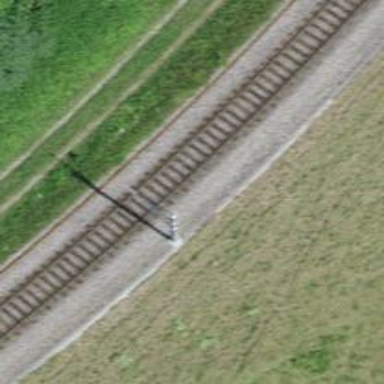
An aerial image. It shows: Single railway track with electrification through contact line.